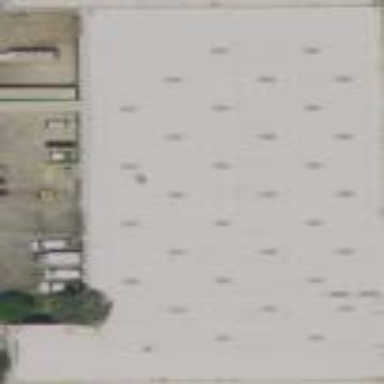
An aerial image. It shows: Warehouse.